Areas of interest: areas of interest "Botanical Garden"
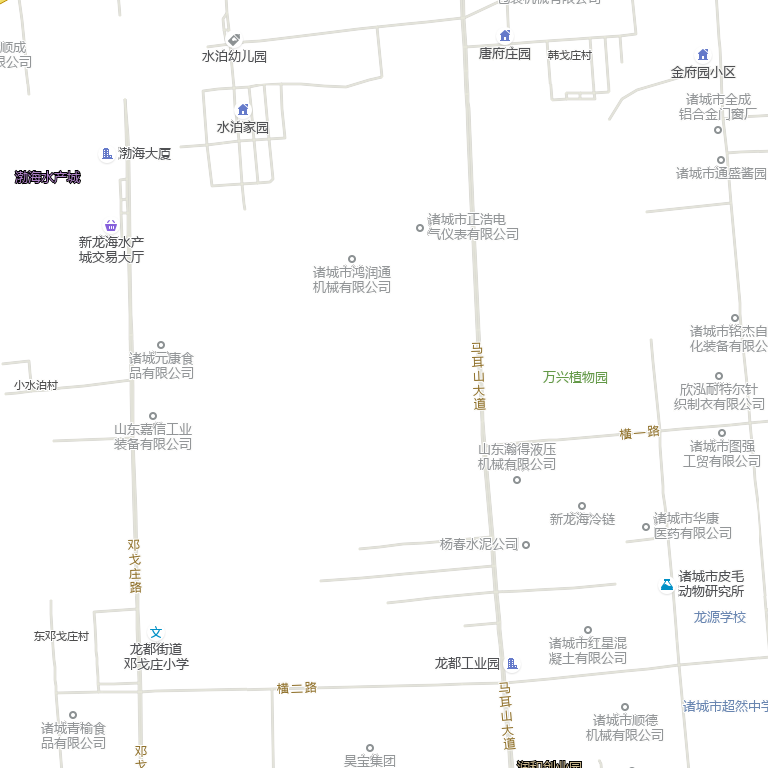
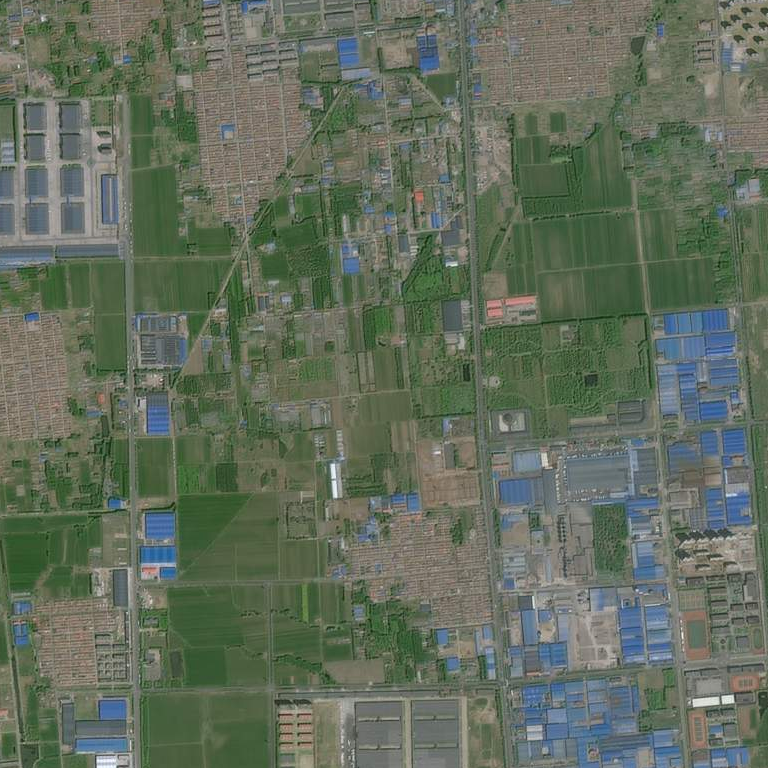